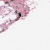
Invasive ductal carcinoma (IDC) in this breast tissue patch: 0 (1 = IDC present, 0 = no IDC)